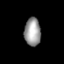
Tissue: prostate
Cell type: T cells
Senescence score: 0.2858
Nuclear area (px): 452
Mean DAPI intensity: 153.704